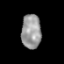
Tissue: prostate
Cell type: T cells
Senescence score: 0.3116
Nuclear area (px): 665
Mean DAPI intensity: 152.146